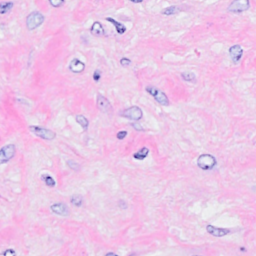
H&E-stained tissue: Breast